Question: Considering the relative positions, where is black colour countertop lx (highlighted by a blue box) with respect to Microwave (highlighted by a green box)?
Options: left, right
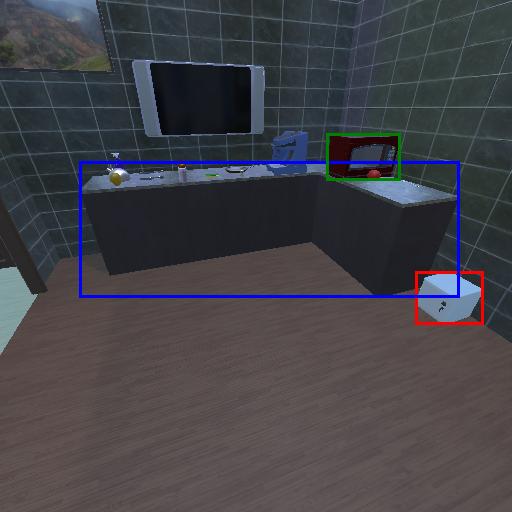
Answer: left